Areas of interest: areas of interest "Teresa's Church"
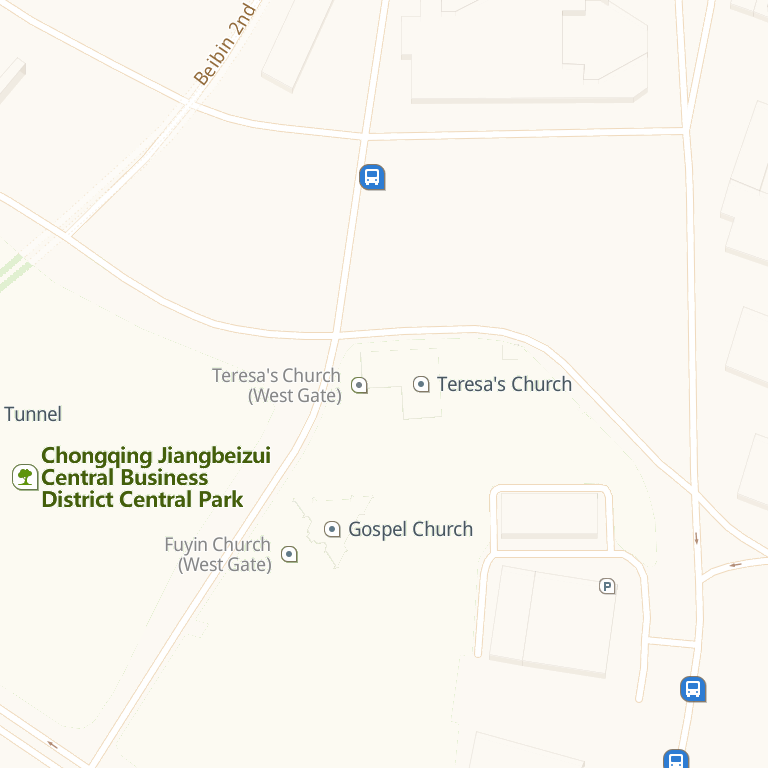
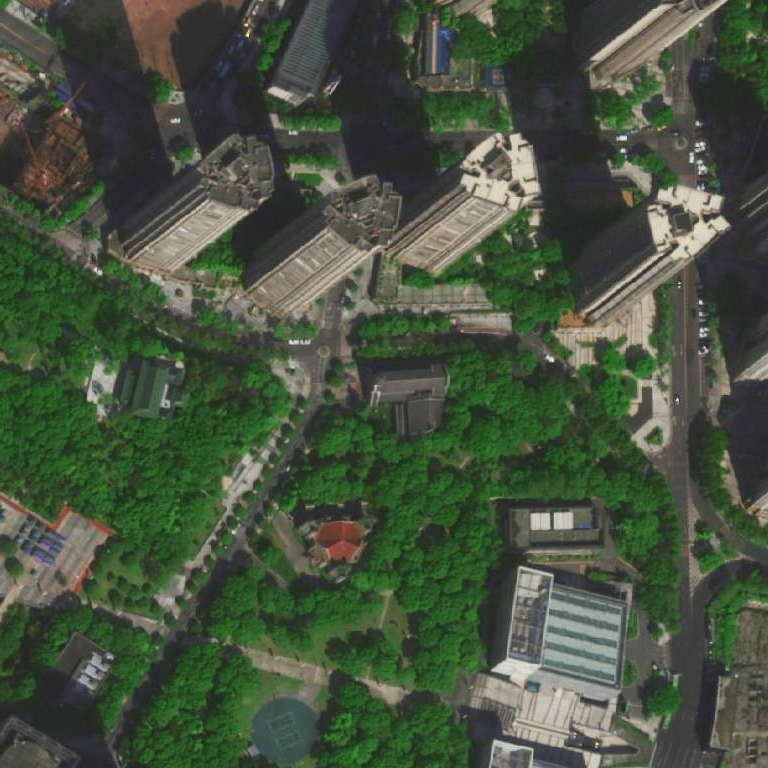